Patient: sex M, age 31
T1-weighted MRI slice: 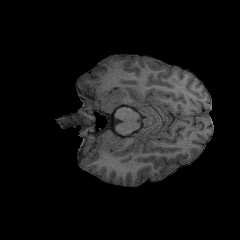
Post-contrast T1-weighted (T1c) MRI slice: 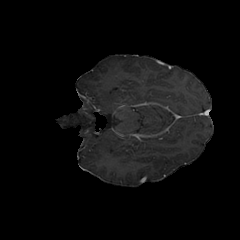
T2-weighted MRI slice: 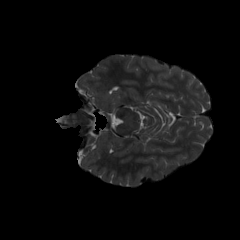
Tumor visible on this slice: no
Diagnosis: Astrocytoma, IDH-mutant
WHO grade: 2